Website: apple
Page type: payment
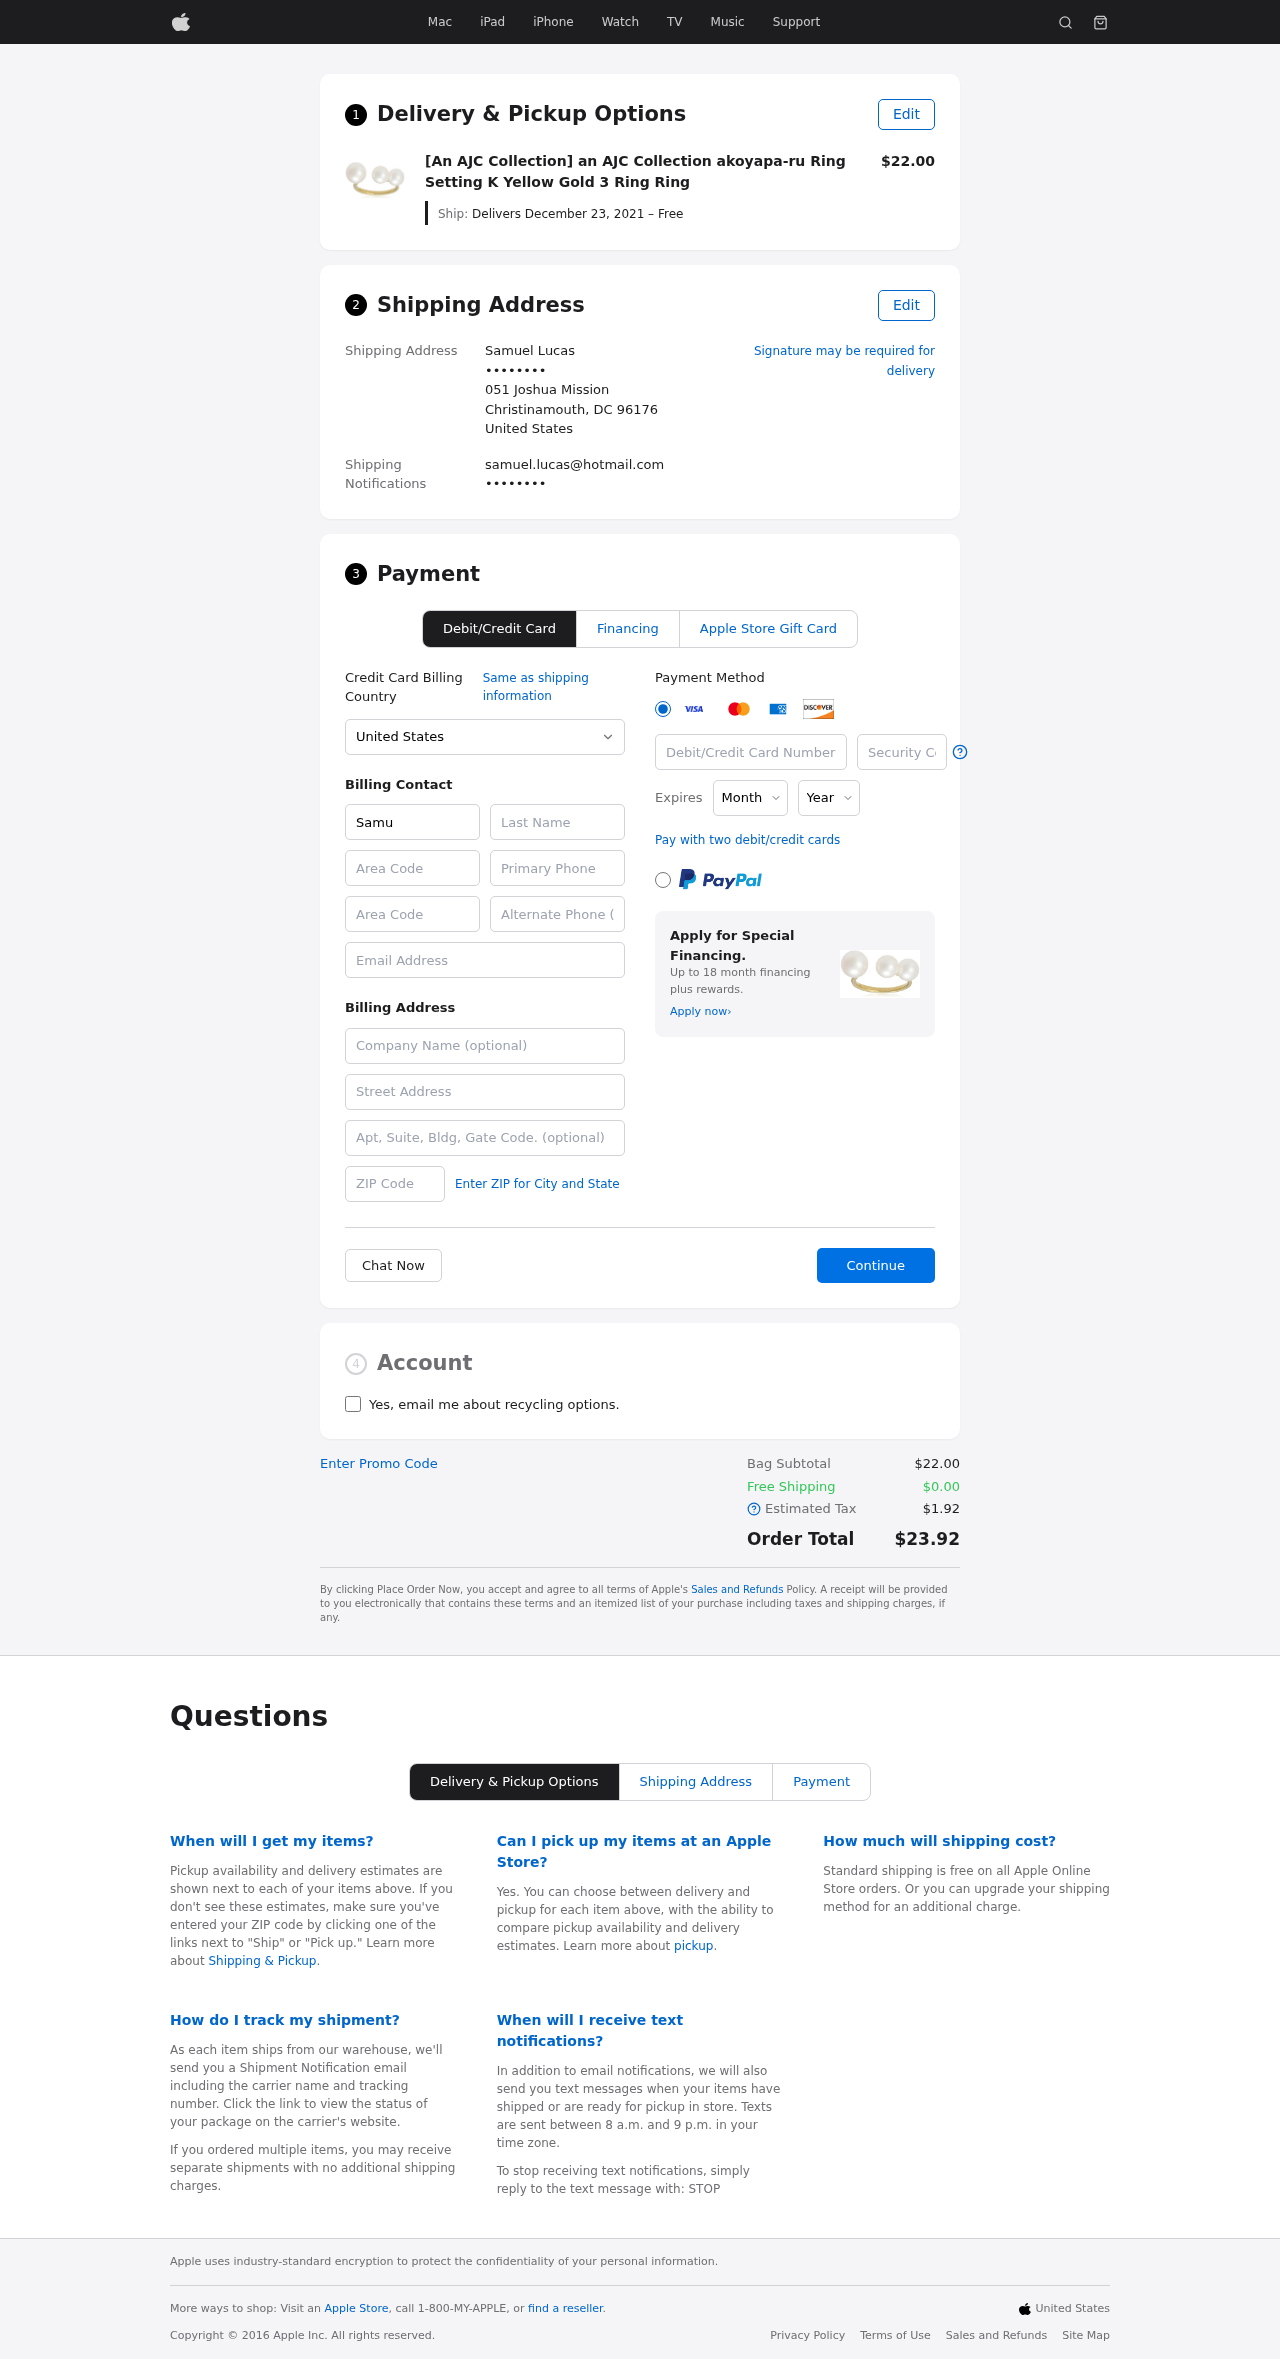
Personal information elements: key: PII_CARD_CVV
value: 997
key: PII_CARD_EXPIRY_MONTH
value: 12
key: PII_CARD_EXPIRY_YEAR
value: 28
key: PII_CARD_NUMBER
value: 2432 9757 6742 6098
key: PII_CITY_STATE_ZIP
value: Christinamouth, DC 96176
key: PII_COMPANY
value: Hoffman LLC
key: PII_COUNTRY
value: United States
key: PII_EMAIL
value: samuel.lucas@hotmail.com
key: PII_EMAIL2
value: samuel.lucas@hotmail.com
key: PII_FIRSTNAME
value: Samuel
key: PII_FULLNAME
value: Samuel Lucas
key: PII_LASTNAME
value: Lucas
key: PII_PHONE3
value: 3683538341
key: PII_PHONE_ALT
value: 7895550297
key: PII_PHONE_ALT_AREA
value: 789
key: PII_PHONE_AREA
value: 368
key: PII_POSTCODE2
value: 85523
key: PII_SECURITY_CODE
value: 3709
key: PII_STREET
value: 051 Joshua Mission
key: PII_STREET2
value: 6885 Billy Plains
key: PII_PHONE
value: ••••••••
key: PII_PHONE2
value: ••••••••
Product elements: key: PRODUCT1_NAME
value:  [An AJC Collection] an AJC Collection akoyapa-ru Ring Setting K Yellow Gold 3 Ring Ring
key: PRODUCT1_PRICE
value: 22
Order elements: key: ORDER_DELIVERY_DATE
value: Delivers December 23, 2021 – Free
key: ORDER_SUBTOTAL
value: $22.00
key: ORDER_SHIPPING_COST
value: $0.00
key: ORDER_TAX
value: $1.92
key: ORDER_TOTAL
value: $23.92